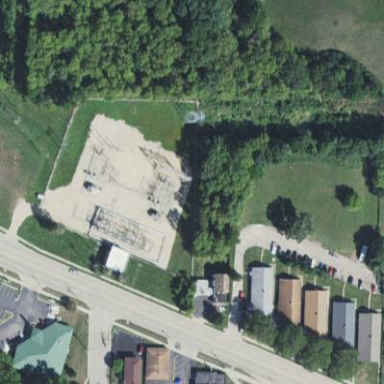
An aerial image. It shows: Transmission substation.